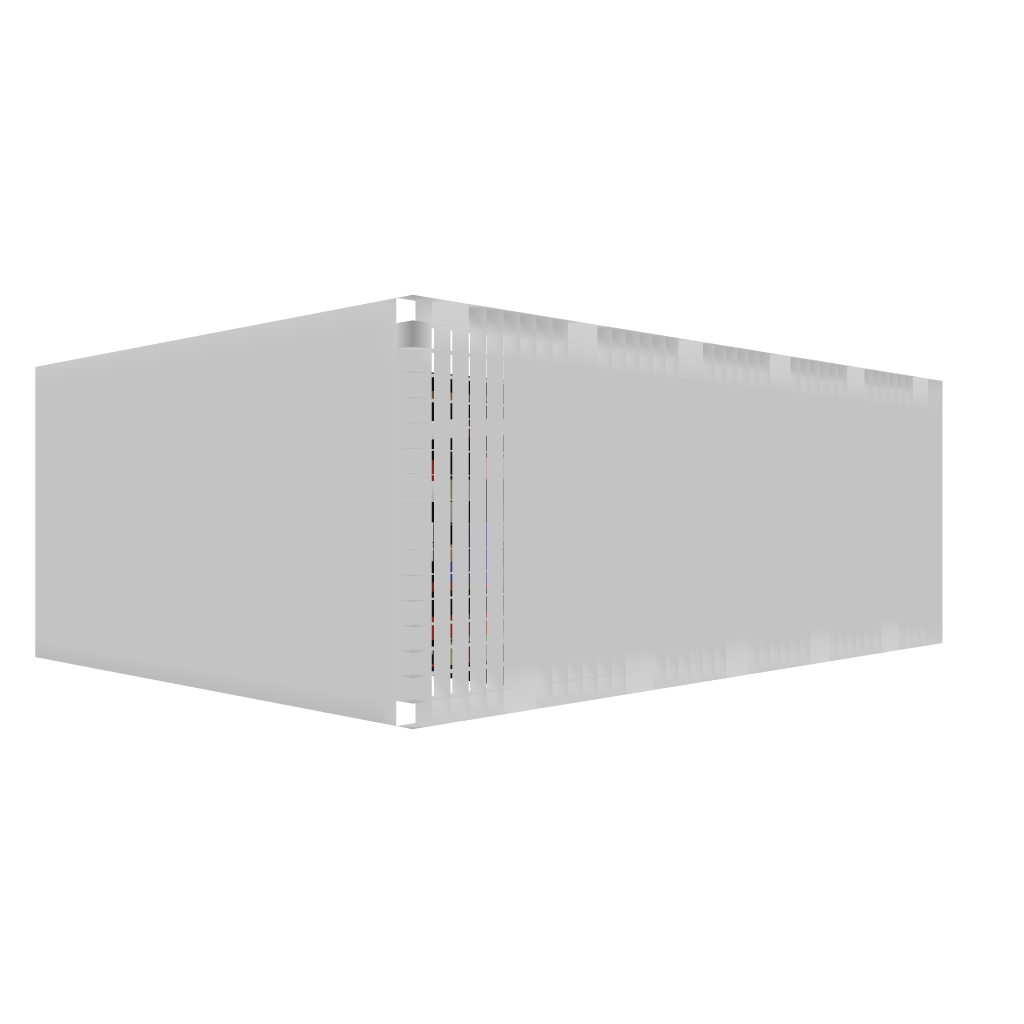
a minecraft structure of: PVP/Adventure Lobby V. 2 (alpha)